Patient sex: M
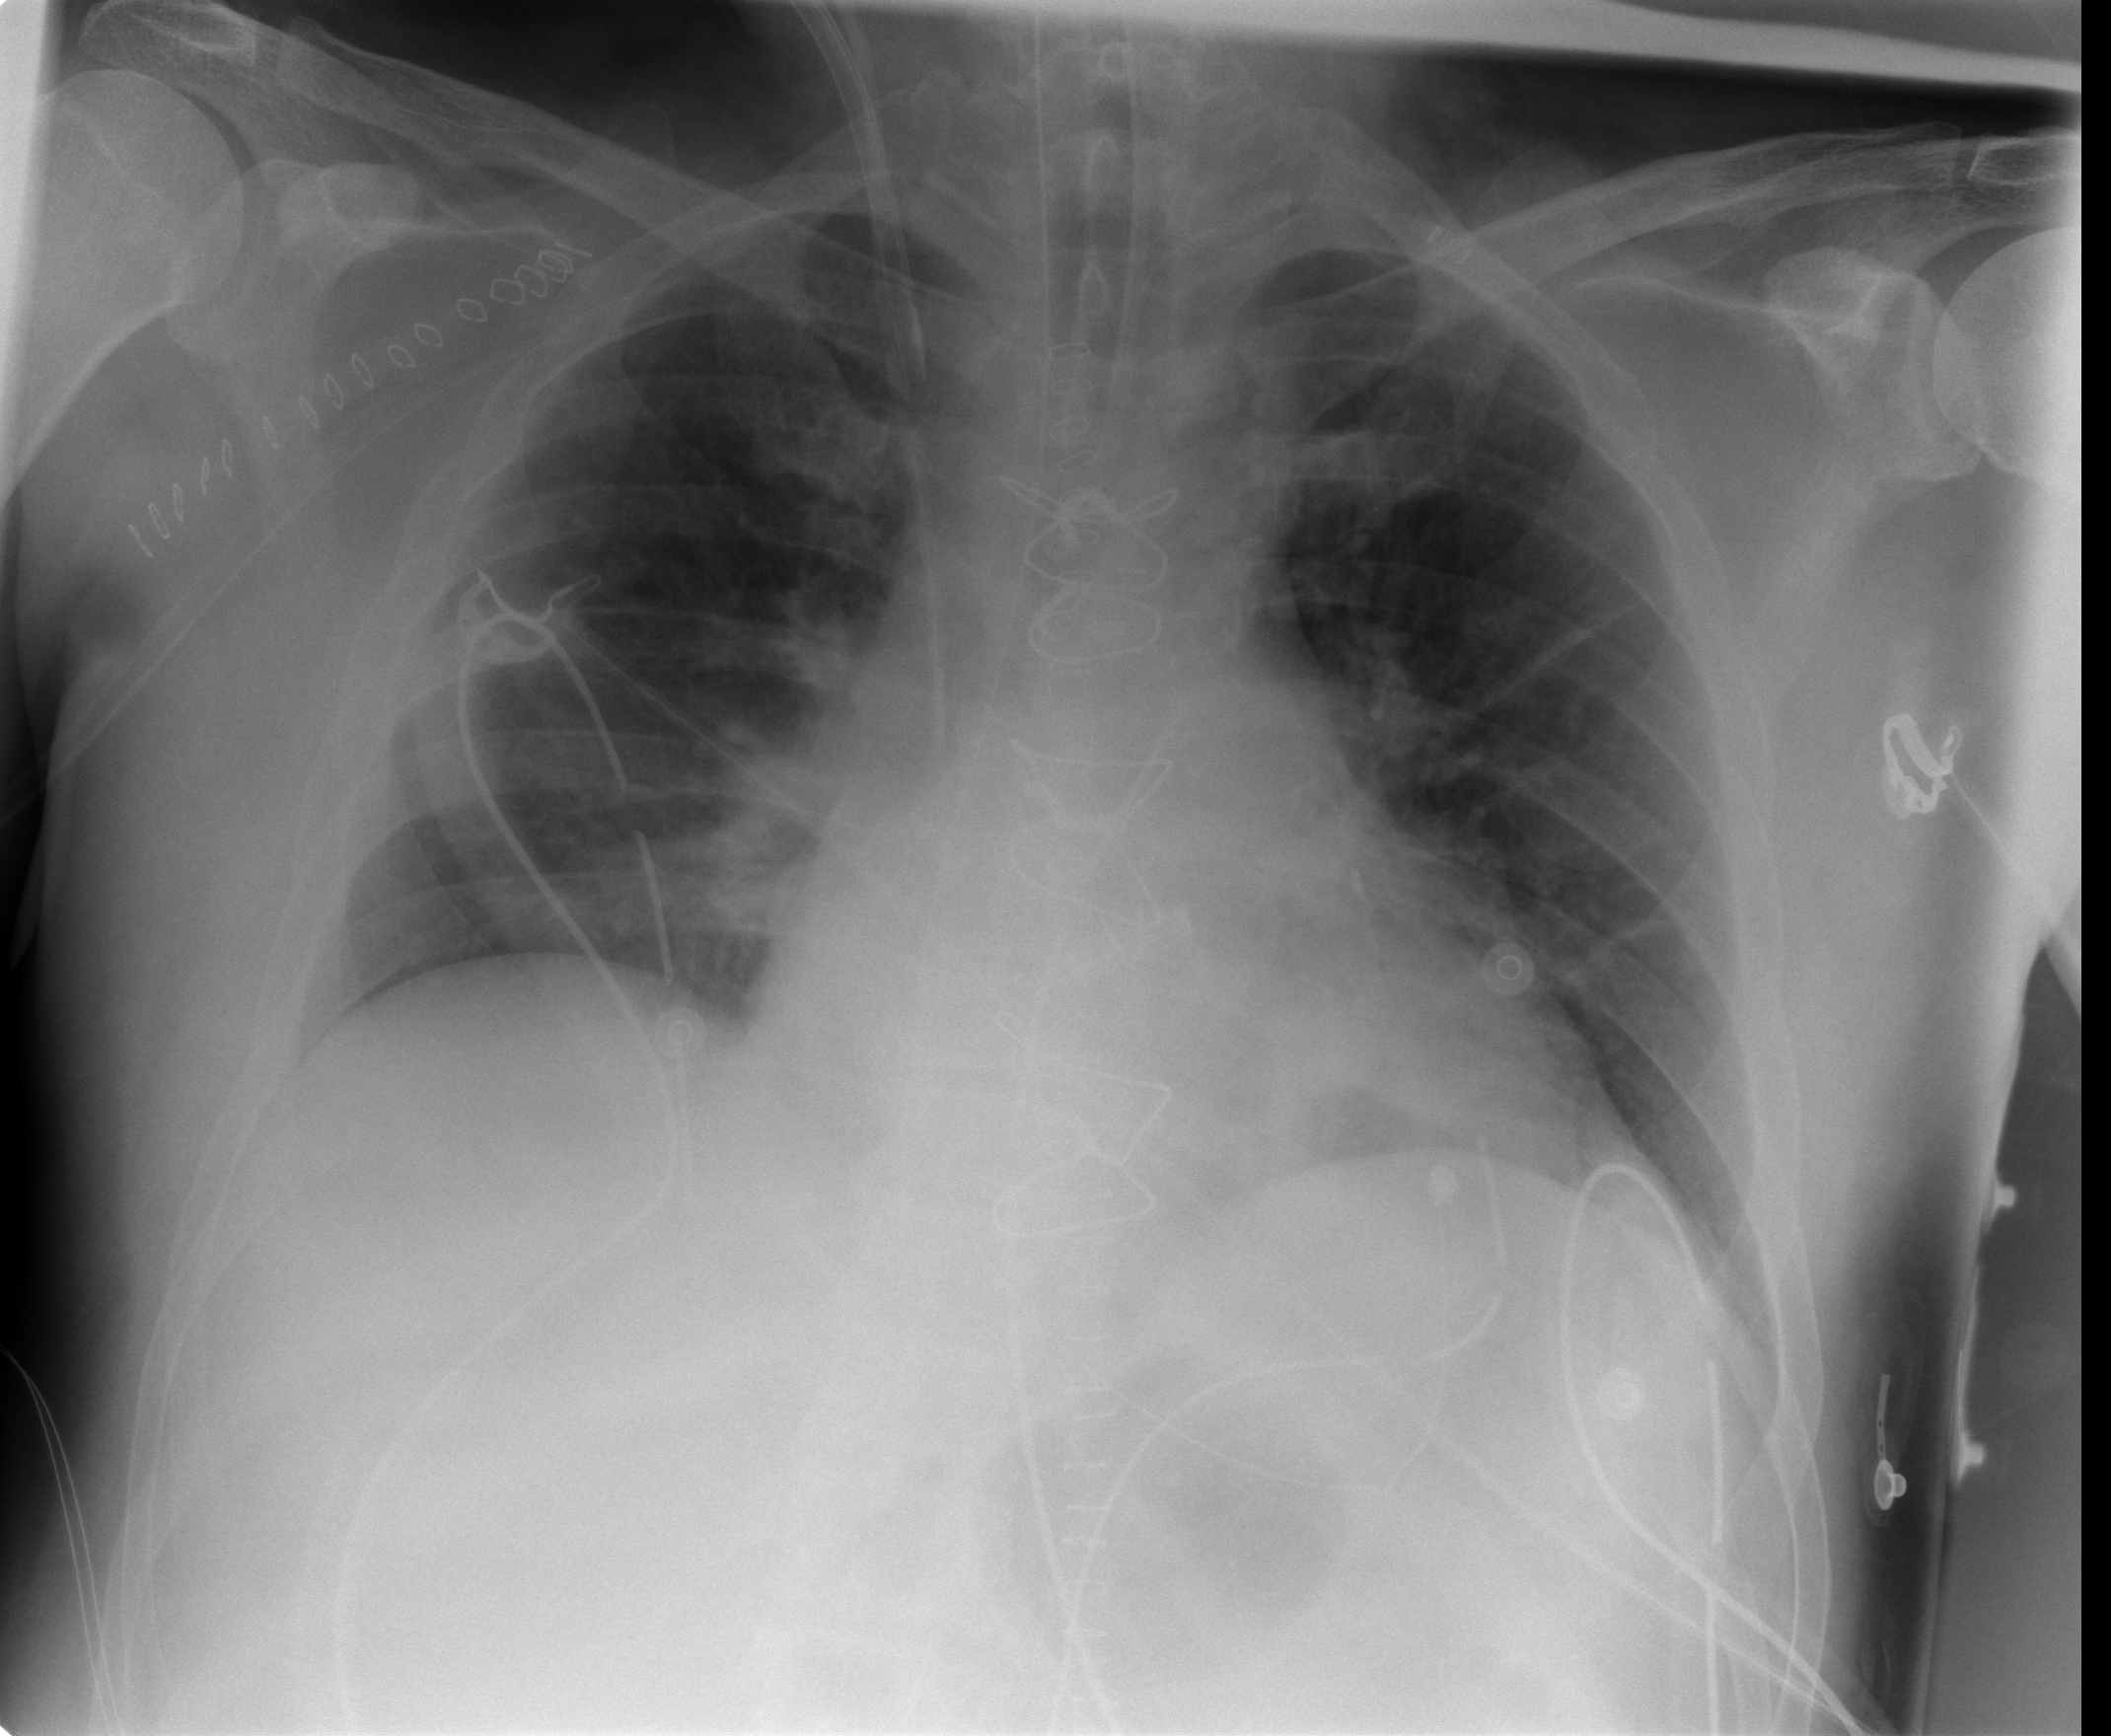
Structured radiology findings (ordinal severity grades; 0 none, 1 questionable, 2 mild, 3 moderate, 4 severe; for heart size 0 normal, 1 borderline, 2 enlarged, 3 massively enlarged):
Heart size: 0
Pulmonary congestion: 1
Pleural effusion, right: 0
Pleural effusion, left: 0
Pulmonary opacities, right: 0
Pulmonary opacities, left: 0
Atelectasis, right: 2
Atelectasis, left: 2